Question: Edit: I have updated the graphic to try and explain what I am aiming for.

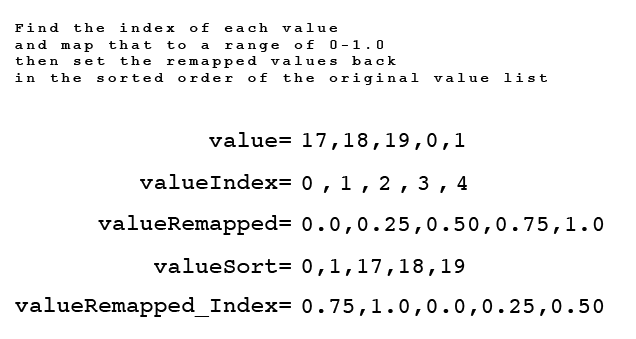
Answer: Check this...
'''
In [24]: value = [17, 18, 19, 0, 1]
In [25]: valueIndex = range(len(value))
In [26]: valueIndex
Out[26]: [0, 1, 2, 3, 4]
# Get the valueRemapped in float format
In [27]: valueRemapped = [float(x)/valueIndex[-1] if x > 0 else x for x in valueIndex]
In [28]: valueRemapped
Out[28]: [0, 0.25, 0.5, 0.75, 1.0]
# Zip the two lists
In [29]: tempresult = zip(value, valueRemapped)
In [30]: tempresult
Out[30]: [(17, 0), (18, 0.25), (19, 0.5), (0, 0.75), (1, 1.0)]
# Sort the lists based on value list
In [31]: tempresult.sort(key=operator.itemgetter(0))
In [32]: tempresult
Out[32]: [(0, 0.75), (1, 1.0), (17, 0), (18, 0.25), (19, 0.5)]
# print the corresponding data
In [33]: [x[1] for x in tempresult]
Out[33]: [0.75, 1.0, 0, 0.25, 0.5]
'''